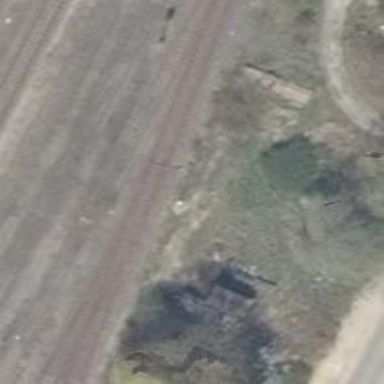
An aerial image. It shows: Railway switch.